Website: walmart
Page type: billing-address
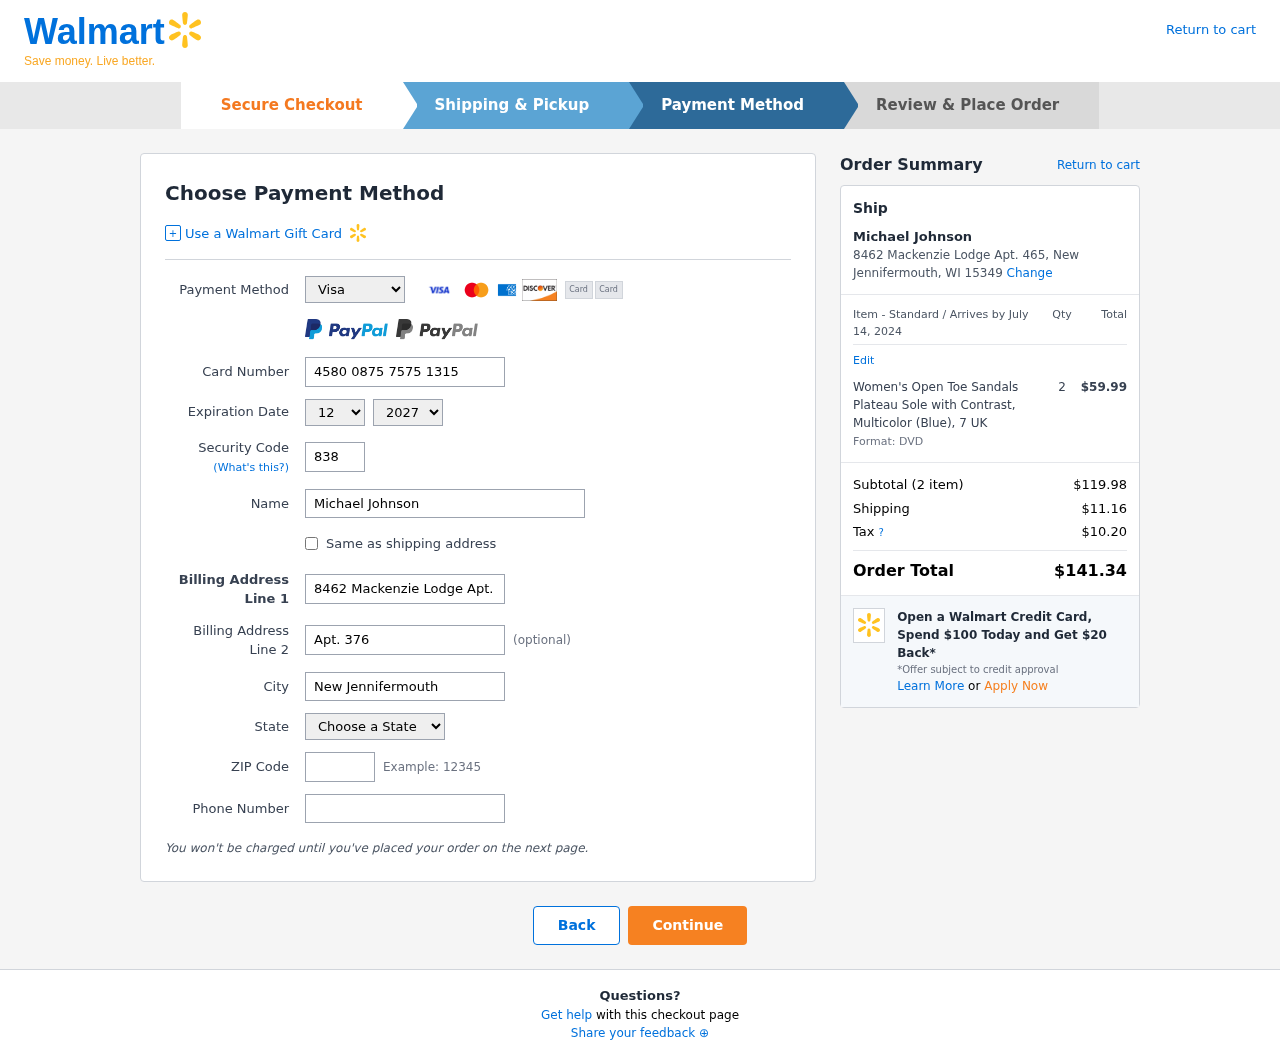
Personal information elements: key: PII_CARD_CVV
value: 838
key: PII_CARD_EXPIRY_MONTH
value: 12
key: PII_CARD_EXPIRY_YEAR
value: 27
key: PII_CARD_NUMBER
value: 4580 0875 7575 1315
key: PII_CARD_TYPE
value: Visa
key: PII_CITY
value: New Jennifermouth
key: PII_CITY_STATE_ZIP
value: New Jennifermouth, WI 15349
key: PII_FULLNAME
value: Michael Johnson
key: PII_PHONE
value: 8237345015
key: PII_POSTCODE
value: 15349
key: PII_STATE
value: Wisconsin
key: PII_STREET
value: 8462 Mackenzie Lodge Apt. 465
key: PII_STREET2
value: Apt. 376
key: PII_FULLNAME2
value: Michael Johnson
Product elements: key: PRODUCT1_NAME
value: Women's Open Toe Sandals Plateau Sole with Contrast, Multicolor (Blue), 7 UK
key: PRODUCT1_PRICE
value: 59.99
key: PRODUCT1_QUANTITY
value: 2
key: PRODUCT1_DESC
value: Format: DVD
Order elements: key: ORDER_DELIVERY_DATE
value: July 14, 2024
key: ORDER_NUM_ITEMS
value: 2
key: ORDER_SUBTOTAL
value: $119.98
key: ORDER_SHIPPING_COST
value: $11.16
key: ORDER_TAX
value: $10.20
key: ORDER_TOTAL
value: $141.34